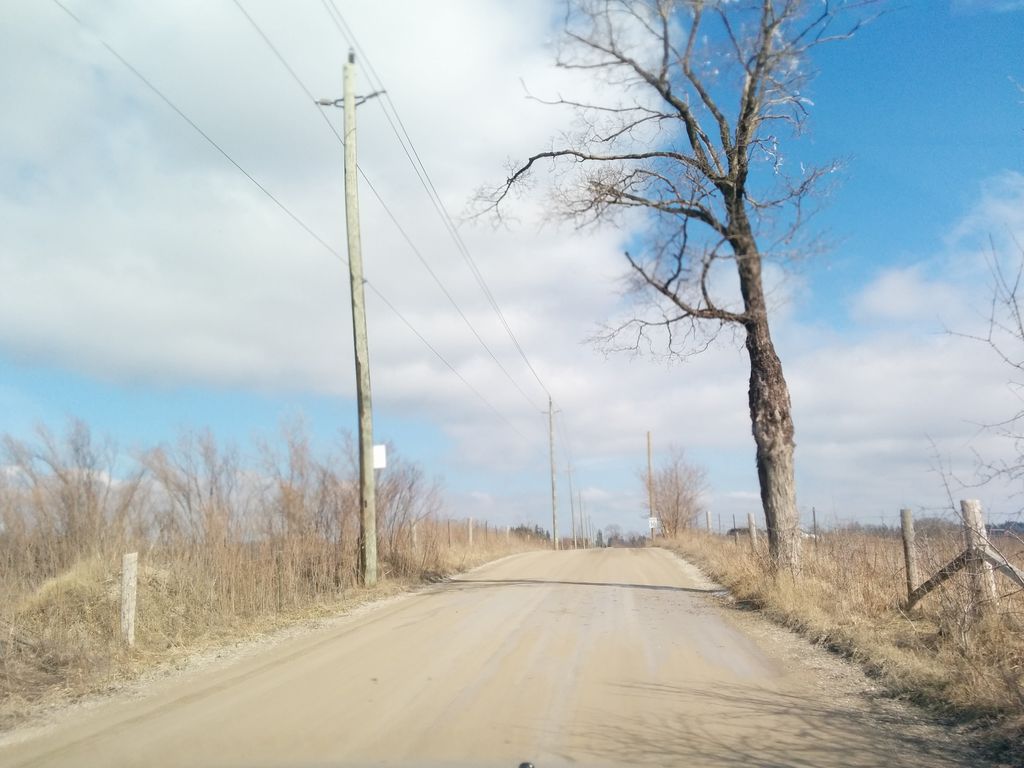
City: kitchener-waterloo